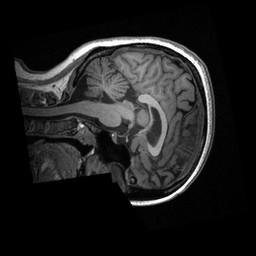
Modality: T1w
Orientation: sagittal
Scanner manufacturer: ge
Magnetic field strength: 3 T
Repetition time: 0.00772 s
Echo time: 0.002948 s